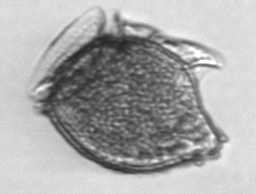
Label: Dinophysis_norvegica